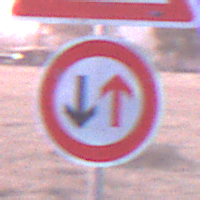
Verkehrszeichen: VorrangDesGegenverkehrs
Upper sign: Arbeitsstelle
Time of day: SunriseSunset
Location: Outdoor (Nature)
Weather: Clear
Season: NotSpecified
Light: Natural